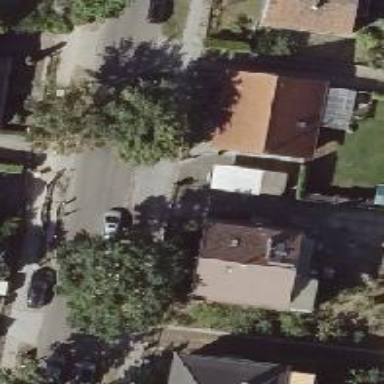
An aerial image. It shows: Sidewalk.